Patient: sex F, age 60
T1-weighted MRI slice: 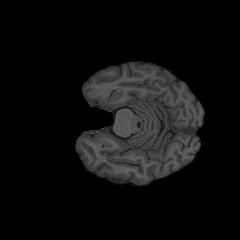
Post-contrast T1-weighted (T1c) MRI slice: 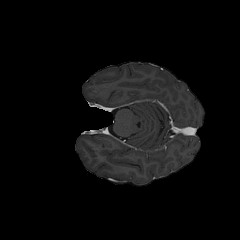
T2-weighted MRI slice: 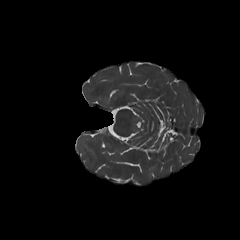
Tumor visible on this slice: no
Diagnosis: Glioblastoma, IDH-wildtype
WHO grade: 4